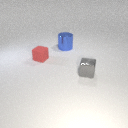
large blue metal cylinder to the left of small gray metal cube